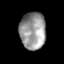
Tissue: skin
Cell type: Epithelial cells
Senescence score: 0.2822
Nuclear area (px): 944
Mean DAPI intensity: 151.351